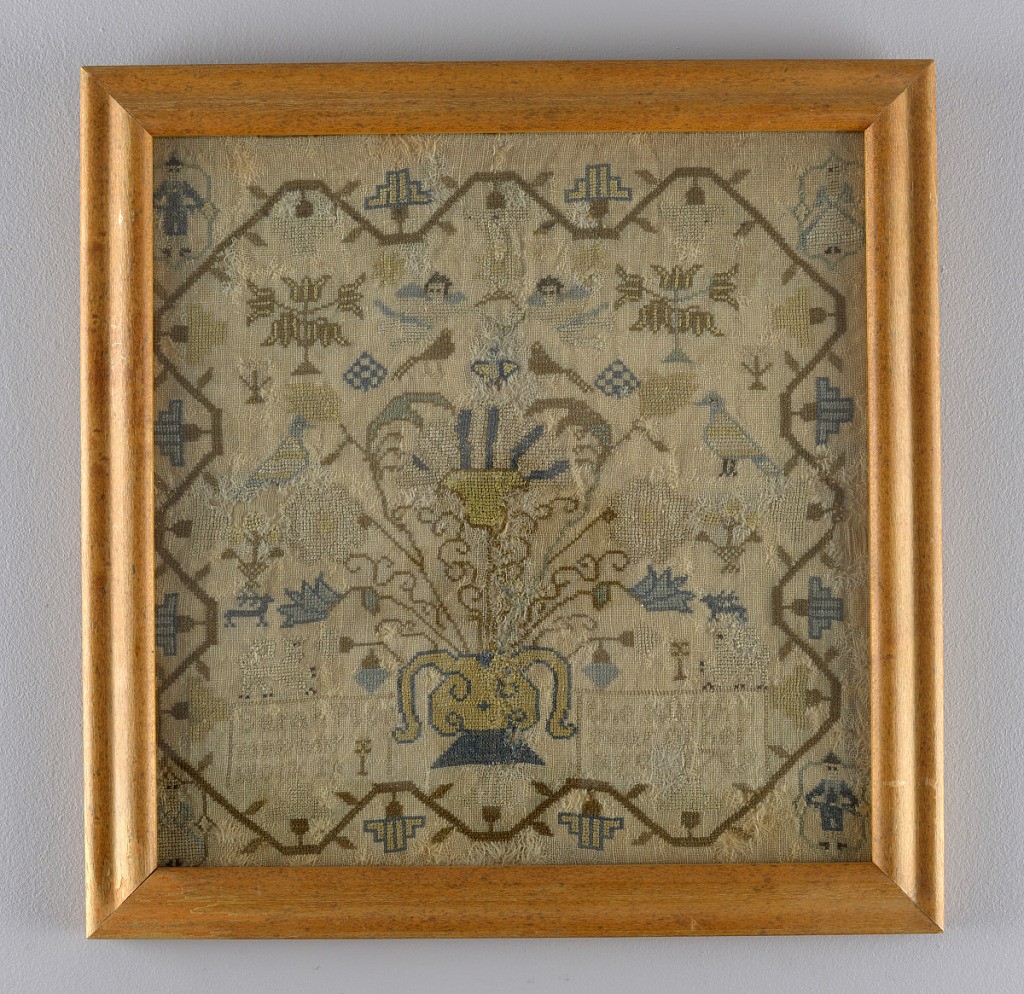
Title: Sampler
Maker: Sarah Plommer, American
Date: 1759
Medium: silk embroidery on linen foundation Technique: embroidered in cross stitch on plain weave foundation
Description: Urn of flowers in the center, a flowering vine border, male and female figures in corners, cupids and birds.